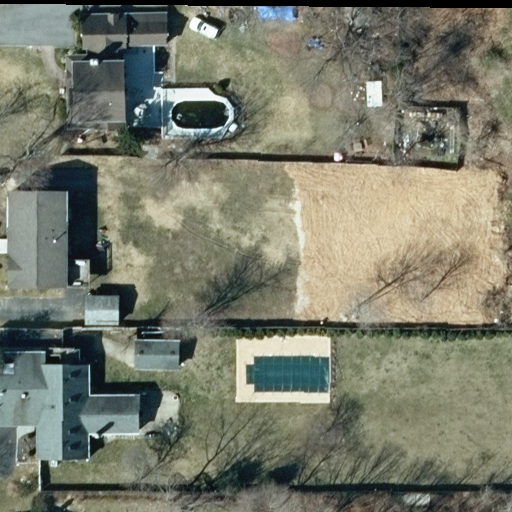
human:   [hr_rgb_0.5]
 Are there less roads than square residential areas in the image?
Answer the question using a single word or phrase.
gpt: no

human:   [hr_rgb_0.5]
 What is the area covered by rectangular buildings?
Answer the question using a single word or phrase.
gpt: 10m2

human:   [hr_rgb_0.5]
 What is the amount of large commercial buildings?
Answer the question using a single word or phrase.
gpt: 0

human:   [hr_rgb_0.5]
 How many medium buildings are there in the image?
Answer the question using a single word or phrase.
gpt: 2

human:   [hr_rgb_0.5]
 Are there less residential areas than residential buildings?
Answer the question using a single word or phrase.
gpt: yes

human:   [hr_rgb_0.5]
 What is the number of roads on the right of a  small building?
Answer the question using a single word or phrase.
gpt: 0

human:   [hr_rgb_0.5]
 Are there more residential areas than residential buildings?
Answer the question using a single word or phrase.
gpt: no

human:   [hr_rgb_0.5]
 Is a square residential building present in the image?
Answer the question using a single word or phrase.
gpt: no

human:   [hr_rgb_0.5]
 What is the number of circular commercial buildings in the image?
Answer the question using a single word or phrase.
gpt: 0

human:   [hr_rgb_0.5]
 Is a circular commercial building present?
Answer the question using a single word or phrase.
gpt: no

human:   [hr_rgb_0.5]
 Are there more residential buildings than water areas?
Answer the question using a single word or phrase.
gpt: yes

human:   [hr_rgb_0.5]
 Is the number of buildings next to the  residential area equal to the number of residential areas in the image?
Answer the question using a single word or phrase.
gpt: no

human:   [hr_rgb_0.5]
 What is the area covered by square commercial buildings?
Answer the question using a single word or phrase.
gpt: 0m2

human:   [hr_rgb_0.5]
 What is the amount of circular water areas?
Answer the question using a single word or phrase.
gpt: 0

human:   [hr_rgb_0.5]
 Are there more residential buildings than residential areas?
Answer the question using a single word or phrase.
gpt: yes

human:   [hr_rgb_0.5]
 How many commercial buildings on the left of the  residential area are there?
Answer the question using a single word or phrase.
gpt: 0

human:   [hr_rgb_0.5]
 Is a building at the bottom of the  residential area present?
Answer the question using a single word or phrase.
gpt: no

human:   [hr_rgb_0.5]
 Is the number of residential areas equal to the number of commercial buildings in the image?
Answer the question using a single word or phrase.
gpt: no

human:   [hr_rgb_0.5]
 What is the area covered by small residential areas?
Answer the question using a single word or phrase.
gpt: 0m2

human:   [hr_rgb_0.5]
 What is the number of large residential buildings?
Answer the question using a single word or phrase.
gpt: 0

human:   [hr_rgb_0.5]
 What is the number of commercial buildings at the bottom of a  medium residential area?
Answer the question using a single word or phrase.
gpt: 0

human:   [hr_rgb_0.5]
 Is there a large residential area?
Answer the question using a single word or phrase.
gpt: yes

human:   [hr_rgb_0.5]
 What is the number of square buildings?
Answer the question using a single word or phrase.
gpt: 0

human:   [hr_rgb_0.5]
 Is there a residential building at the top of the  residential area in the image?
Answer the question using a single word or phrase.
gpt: yes

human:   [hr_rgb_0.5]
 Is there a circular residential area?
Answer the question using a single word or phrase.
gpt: no

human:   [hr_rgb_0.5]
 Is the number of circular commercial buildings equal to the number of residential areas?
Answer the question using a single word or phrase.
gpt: no

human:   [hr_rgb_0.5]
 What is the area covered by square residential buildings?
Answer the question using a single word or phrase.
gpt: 0m2

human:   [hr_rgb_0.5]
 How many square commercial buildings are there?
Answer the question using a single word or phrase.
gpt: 0

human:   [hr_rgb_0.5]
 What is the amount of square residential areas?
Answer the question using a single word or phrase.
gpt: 0

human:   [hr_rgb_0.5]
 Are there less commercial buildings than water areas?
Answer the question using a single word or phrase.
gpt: no

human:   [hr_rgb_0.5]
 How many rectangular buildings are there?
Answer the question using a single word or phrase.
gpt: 1

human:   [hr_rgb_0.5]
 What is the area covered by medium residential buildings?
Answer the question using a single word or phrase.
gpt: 577m2

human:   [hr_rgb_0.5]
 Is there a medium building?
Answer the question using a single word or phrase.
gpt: yes

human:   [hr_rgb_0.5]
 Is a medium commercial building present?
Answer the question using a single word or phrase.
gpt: no

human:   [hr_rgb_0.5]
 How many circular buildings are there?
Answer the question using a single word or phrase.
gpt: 0

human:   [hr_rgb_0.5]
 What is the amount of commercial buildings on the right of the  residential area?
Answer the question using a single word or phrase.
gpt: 0